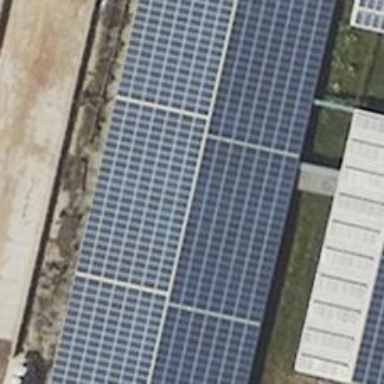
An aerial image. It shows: Solar photovoltaic panel generating electricity through small installation.